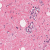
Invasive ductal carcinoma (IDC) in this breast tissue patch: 0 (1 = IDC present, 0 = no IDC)